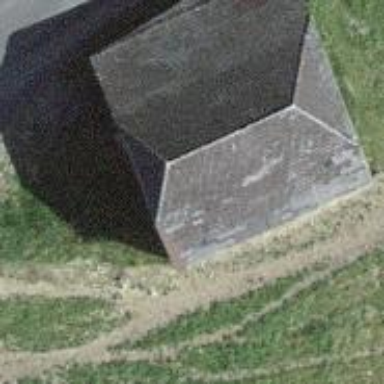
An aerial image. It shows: Rural barn.